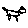
Label: cat